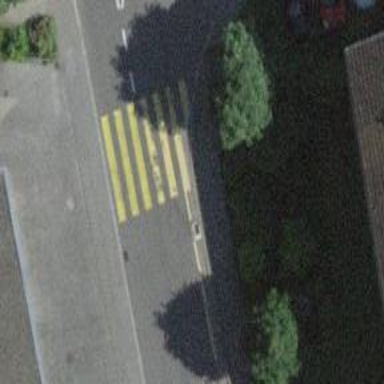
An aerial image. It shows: Kerb serving as barrier.